Question: I'm trying to give a nice style to the progress bars on my website (they're all using jQuery UI).
I'd like it to look something like this : (there's a nice bevel effect and a nice progress indicator below)

I've tried to play a little with CSS3 to get something like this but I just can't find a good way to do it and what I tried is not really beautiful or even looking like the picture above...
Here's my try : <URL> ...
Any idea ?
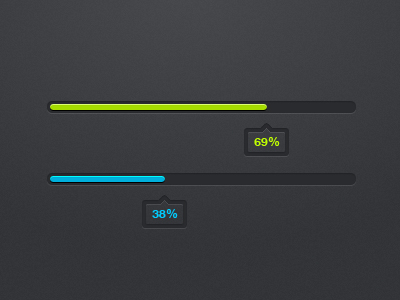
Answer: i think that's quite close: <URL>
fiddle with it :)
---
the effect is achieved by adding two hard box-shadows below the upper and lower border of each element. look at its systax <URL>.